Question: How to get the selected position in checkbox itemId.
I have two item Veg and non-veg item. I want the result for veg Items only. I show the screen in veg items .But it is not working for veg list checked items.
Response
'''
|1|Amaretto cookies|True
'''
1. is itemId
2. food item
3. True/False.
Based on True or False I need to check the check boxes and retrieve the checked items
:
'''
|21|1|Amaretto cookies|True|2|Amish White Bread|True|6|Caesar Salad|True|10|Guacamole|True|13|Macaroni and Cheese|True|16|Pancakes|True|17|Pasta|True|18|Ribollita|True|20|Pizza|True|21|Seven Layer Taco Dip|True|22|Shrimp Bisque|True|23|Spicy Bean Salsa|True|24|Sopapilla Cheesecake|True|25|Sopapilla Cheesecake Pie|True|26|Vegetarian Tortilla Stew|True|561|food|True|563|asdf|True|574|veg|True|579|a|True|593|hjg|True|619|hhy|True|
'''
:
'''
|12|3|Barbeque|False|4|Buffalo Chicken Wings|False|5|Burgers|False|7|Classic Lasagna|False|8|Chicken Chow Mein|False|9|Fried Chicken|False|11|Japanese sushi|False|12|Mezze|False|14|Mutton Pepper Gravy|False|15|Paella Valenciana|False|19|Phad Thai Recipe|False|578|Pizza|False|
'''
:
'''
String user_url="http://mobileapps.iwedplanner.com/mobileapps/iwedplanner/mobile/version21/mmealitems.aspx?uname="+LoginForm.str1+"&occasion="+occasionval;
'''
'''
httpclass obj = new httpclass();
result = obj.server_conn(user_url);
System.out.println(result);
if (result != null)
{
token = new StringTokenizer2(result, "");
}
value = new ArrayList<String>();
while (token.hasMoreTokens())
{
value.add(token.nextToken());
}
value.add(Integer.toString(value.size()));
Integer k=null;
table=new Hashtable<Integer,ArrayList<String>>();
itemId = new ArrayList<String>();
stritem = new ArrayList<String>();
vegitems = new ArrayList<String>();
nonvegitems = new ArrayList<String>();
int id=0,c=0,n=value.size();
for(int j=0; j<n; j++)
{
z = value.get(j);
String[] mystring = z.split("<br>");
int arraysize = mystring.length;
for(int a=0; a<arraysize-1;a++)
{
str2.add(mystring[0]);
str3.add(mystring[1]);
}
}
for(int g=0; g<str2.size();g++)
{
String name = str2.get(g);
token2 = new StringTokenizer2(name, "|", false);
while (token2.hasMoreTokens())
{
vegitems.add(token2.nextToken());
}
}
for(int x=1;x<vegitems.size();x++)
{
itemId.add(vegitems.get(x));
x=x+1;
stritem.add(vegitems.get(x));
x=x+1;
status.add(vegitems.get(x));
}
setListAdapter(new IconicAdapter(this));
selection = (TextView) findViewById(R.id.selection);
getListView().setTextFilterEnabled(true);
save.setOnClickListener(new OnClickListener()
{
@Override
public void onClick(View v) {
// TODO Auto-generated method stub
tru = new StringBuffer();
fals = new StringBuffer();
for (int i = 0; i<status.size();i++)
{
if (status.get(i).equals("True"))
tru.append(itemId.get(i)+",");
else
fals.append(itemId.get(i)+",");
}
boolean netvalue = false;
ConnectivityManager cm = (ConnectivityManager)getSystemService(Context.CONNECTIVITY_SERVICE);
NetworkInfo info = cm.getActiveNetworkInfo();
if (info != null && info.isAvailable()) {
String user_url="http://mobileapps.iwedplanner.com/mobileapps/iwedplanner/mobile/version21/minsertmealchoiceNew.aspx?uname="+username+"&occasion="+occasionval+
"&choice="+tru+fals+"&ownchoice=&category=";
httpclass obj = new httpclass();
result = obj.server_conn(user_url);
StringTokenizer st = new StringTokenizer(result, "|");
result = st.nextToken();
if ((result.equals("Engagement 1&")) || (result.equals("Wedding 1&")) || (result.equals("Reception 1&")))
{
@SuppressWarnings("rawtypes")
class IconicAdapter extends ArrayAdapter
{
Activity context;
@SuppressWarnings("unchecked")
IconicAdapter(Activity context)
{
super(context, R.layout.rsvp_mealsse, stritem);
this.context = context;
}
@Override
public View getView(int position, View convertView, ViewGroup parent)
{
LayoutInflater inflater = context.getLayoutInflater();
View row = inflater.inflate(R.layout.rsvp_mealsse,null);//viewappointlist, null);
TextView index = (TextView) row.findViewById(R.id.index);
index.setText(String.valueOf(position+1)+".");
TextView label = (TextView) row.findViewById(R.id.title);
label.setText(stritem.get(position));
CheckBox check=(CheckBox)row.findViewById(R.id.check);
check.setId(Integer.parseInt(itemId.get(position)));
if(status.get(position).equals("True"))
check.setChecked(true);
else
check.setChecked(false);
check.setOnCheckedChangeListener(new OnCheckedChangeListener()
{
@Override
public void onCheckedChanged(CompoundButton buttonView,
boolean isChecked) {
// TODO Auto-generated method stub
int ind=itemId.indexOf(String.valueOf(buttonView.getId()));
status.set(ind, String.valueOf(isChecked));
}
});
return (row);
}
}
'''
This is what it should look like.False items are checked in the snap

Above shows the full code of my project.
:
It is all about event planner for Food. The invited guests can select and save the interested food items such as 'pizza', 'Caesar salad', 'Ameretocokies' etc from the items list and mail to the inviter so that the inviter can view the saved items and arrange for the selected items.
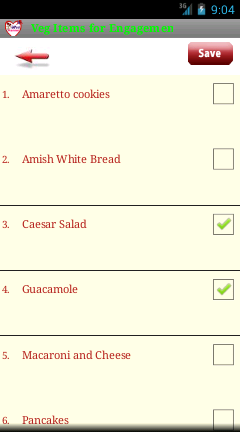
Answer: I picked the solution from Romain Guy's solution @
<URL>
I have used a 'ViewHolder' pattern for smooth scrolling and performance. I have used a 'SparseBooleanArray' to get checked items.
I assume you want the items whose corresponding check boxes are checked.
Also check this to understand listview re-cycles views
<URL>
'''
public class dsds extends Activity
{
ListView lv;
String result = null;
StringTokenizer2 token = null,token2=null;;
ArrayList<String> value,value2 = null;
ArrayList<String> str = null;
ArrayList<String> str2 = null;
ArrayList<String> newstatus=null;
Hashtable<Integer, String> checkstatus=null;
ArrayList<String>stateId=null;
StringBuffer tru,fals;
private SparseBooleanArray mCheckStates;
String z;
ArrayList<Holder> ha = new ArrayList<Holder>();
@Override
public void onCreate(Bundle savedInstanceState)
{
super.onCreate(savedInstanceState);
setContentView(R.layout.text);
str2 = new ArrayList<String>();
stateId = new ArrayList<String>();
newstatus=new ArrayList<String>();
lv = (ListView) findViewById(R.id.listView1);
Button b= (Button) findViewById(R.id.button1);
new TheTask().execute();
b.setOnClickListener(new OnClickListener()
{
@Override
public void onClick(View v) {
StringBuilder result = new StringBuilder();
for(int i=0;i<str2.size();i++)
{
if(mCheckStates.get(i)==true)
{
result.append(str2.get(i));
result.append("
");
}
}
Toast.makeText(dsds.this, result, 1000).show();
}
});
}
class TheTask extends AsyncTask<Void,Void,Void>
{
@Override
protected Void doInBackground(Void... params) {
// TODO Auto-generated method stub
HttpClient httpclient = new DefaultHttpClient();
httpclient.getParams().setParameter(CoreProtocolPNames.PROTOCOL_VERSION, HttpVersion.HTTP_1_1);
HttpGet request = new HttpGet("http://mobileapps.iwedplanner.com/mobileapps/iwedplanner/mobile/version21/mmealitems.aspx?uname=abcdefg&occasion=Engagement");
try
{
HttpResponse response = httpclient.execute(request);
HttpEntity resEntity = response.getEntity();
String _response=EntityUtils.toString(resEntity);
if (_response != null)
{
//alertbox("",result);
String[] mystring = _response.split("<br>"); // splt by break
token = new StringTokenizer2(mystring[0], "|", false);// split by |
token2 = new StringTokenizer2(mystring[1], "|", false);
}
/////// for veg
value = new ArrayList<String>();
while (token.hasMoreTokens())
{
value.add(token.nextToken());
}
for(int i=1;i<value.size()-1;i=i+3)
{
// Log.i("....Veg ids.......",""+value.get(i));
stateId.add(value.get(i));
}
for(int i=2;i<value.size()-1;i=i+3)
{
str2.add(value.get(i));
// Log.i("....Veg ids.......",""+value.get(i));
}
for(int i=3;i<=value.size()-1;i=i+3)
{
newstatus.add(value.get(i));
// Log.i("....Veg ids.......",""+value.get(i));
}
// add all to list of Holder
for(int h=0;h<str2.size();h++)
{
Holder holder = new Holder();
holder.setTitle(str2.get(h));
holder.setId(stateId.get(h));
if(newstatus.get(h).equals("False"))
{
holder.setCheck(true);
}
else
{
holder.setCheck(false);
}
ha.add(holder);
}
}catch(Exception e)
{
e.printStackTrace();
}
return null;
}
@Override
protected void onPostExecute(Void result) {
// TODO Auto-generated method stub
super.onPostExecute(result);
lv.setAdapter(new IconicAdapter(dsds.this));
}
}
@SuppressWarnings("rawtypes")
class IconicAdapter extends ArrayAdapter implements CompoundButton.OnCheckedChangeListener
{
Activity context;
LayoutInflater mInflater;
@SuppressWarnings("unchecked")
IconicAdapter(Activity context)
{
super(context, R.layout.list_item, str2);
mCheckStates = new SparseBooleanArray(str2.size());
mInflater = LayoutInflater.from(context);
}
@Override
public View getView(int position, View convertView, ViewGroup parent)
{
ViewHolder holder;
if(convertView==null)
{
convertView=mInflater.inflate(R.layout.list_item,parent,false);
holder = new ViewHolder();
holder.tv1 = (TextView) convertView.findViewById(R.id.textView1);
holder.tv2 = (TextView) convertView.findViewById(R.id.textView2);
holder.cb = (CheckBox) convertView.findViewById(R.id.checkBox1);
convertView.setTag(holder);
}
else
{
holder = (ViewHolder) convertView.getTag();
}
Holder hol = ha.get(position);
holder.tv1.setText(hol.getId().toString());
holder.tv2.setText(hol.getTitle().toString());
if(hol.isCheck()==true)
{
holder.cb.setChecked(mCheckStates.get(position, true));
holder.cb.setTag(position);
}
else
{
holder.cb.setChecked(mCheckStates.get(position, false));
holder.cb.setTag(position);
}
holder.cb.setOnCheckedChangeListener(this);
return convertView;
}
public boolean isChecked(int position) {
return mCheckStates.get(position, false);
}
public void setChecked(int position, boolean isChecked) {
mCheckStates.put(position, isChecked);
}
public void toggle(int position) {
setChecked(position, !isChecked(position));
}
@Override
public void onCheckedChanged(CompoundButton buttonView,
boolean isChecked) {
mCheckStates.put((Integer) buttonView.getTag(), isChecked);
}
}
static class ViewHolder
{
TextView tv1,tv2;
CheckBox cb;
}
}
'''
Holder class
'''
public class Holder {
String title;
String id;
public String getId() {
return id;
}
public void setId(String id) {
this.id = id;
}
boolean check;
public String getTitle() {
return title;
}
public void setTitle(String title) {
this.title = title;
}
public boolean isCheck() {
return check;
}
public void setCheck(boolean check) {
this.check = check;
}
}
'''
text.xml
'''
<?xml version="1.0" encoding="utf-8"?>
<RelativeLayout xmlns:android="http://schemas.android.com/apk/res/android"
android:layout_width="match_parent"
android:layout_height="match_parent" >
<Button
android:id="@+id/button1"
android:layout_width="wrap_content"
android:layout_height="wrap_content"
android:layout_alignParentBottom="true"
android:layout_centerHorizontal="true"
android:text="Button" />
<ListView
android:id="@+id/listView1"
android:layout_above="@id/button1"
android:layout_width="match_parent"
android:layout_height="wrap_content"
android:layout_alignParentTop="true"
android:layout_centerHorizontal="true" >
</ListView>
</RelativeLayout>
'''
list_tiem.xml
'''
<?xml version="1.0" encoding="utf-8"?>
<RelativeLayout xmlns:android="http://schemas.android.com/apk/res/android"
android:layout_width="match_parent"
android:layout_height="match_parent" >
<TextView
android:id="@+id/textView1"
android:layout_width="wrap_content"
android:layout_height="wrap_content"
android:layout_alignParentLeft="true"
android:layout_alignParentTop="true"
android:layout_marginLeft="33dp"
android:layout_marginTop="40dp"
android:text="TextView" />
<TextView
android:id="@+id/textView2"
android:layout_width="wrap_content"
android:layout_height="wrap_content"
android:layout_alignBottom="@+id/textView1"
android:layout_centerHorizontal="true"
android:text="TextView" />
<CheckBox
android:id="@+id/checkBox1"
android:layout_width="wrap_content"
android:layout_height="wrap_content"
android:layout_alignBaseline="@+id/textView2"
android:layout_alignBottom="@+id/textView2"
android:layout_alignParentRight="true"
android:text="CheckBox" />
</RelativeLayout>
'''
Snap
Now 1 and 2 are checked and when you click the button at the bottom you see the selected text. I checked 1 and 2 manually. However it depends on the response ie True or False. Right now all veg items are true.
Note: The list displays only veg items